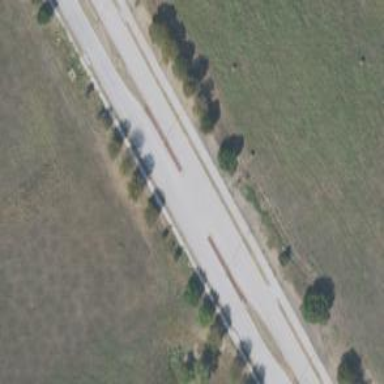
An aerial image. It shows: Secondary link road.